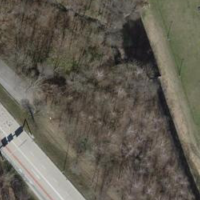
EUNIS habitat code: 41
Species observed at this site:
Salvia pratensis